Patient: sex M, age 58
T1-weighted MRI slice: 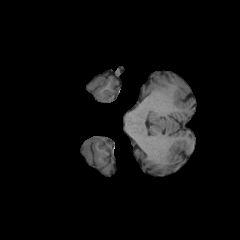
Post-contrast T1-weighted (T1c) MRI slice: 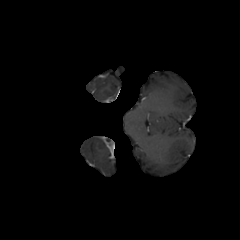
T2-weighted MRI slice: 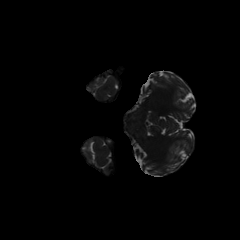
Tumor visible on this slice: no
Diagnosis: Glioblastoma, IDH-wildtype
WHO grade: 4